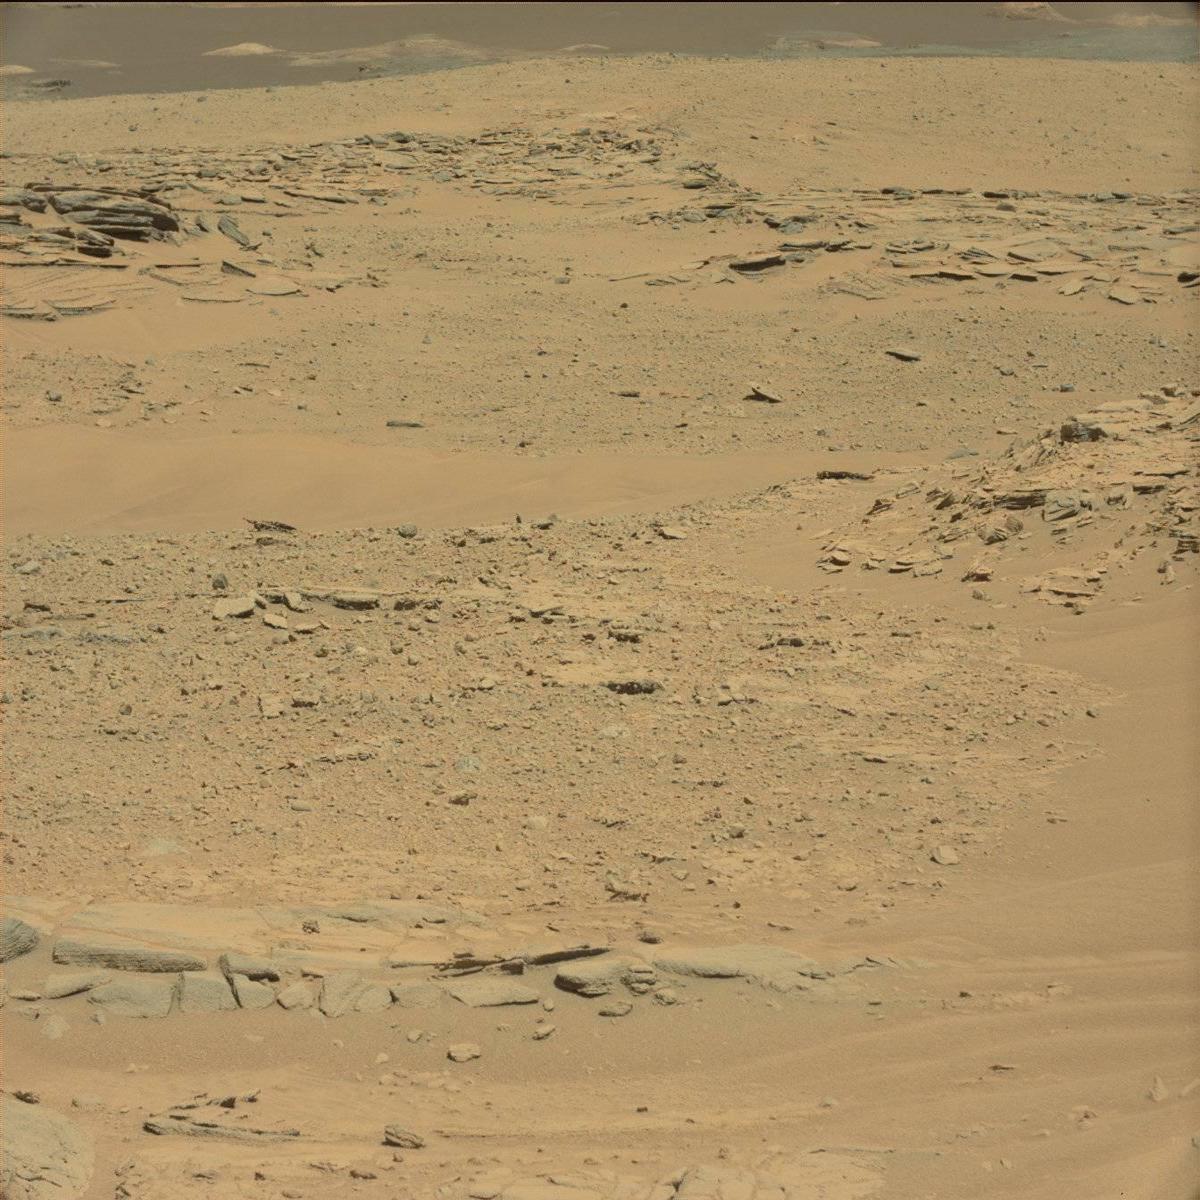
Terrain classes present: Bedrock, Ridge, Sand / Soil